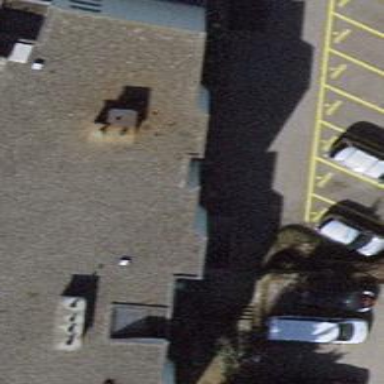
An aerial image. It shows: Terrace building.